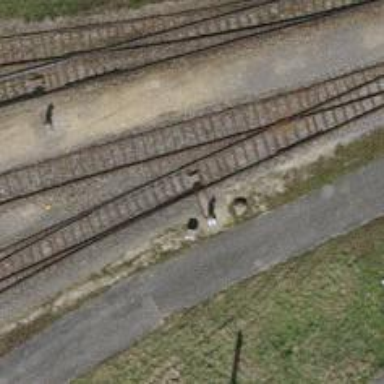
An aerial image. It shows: Railway switch.